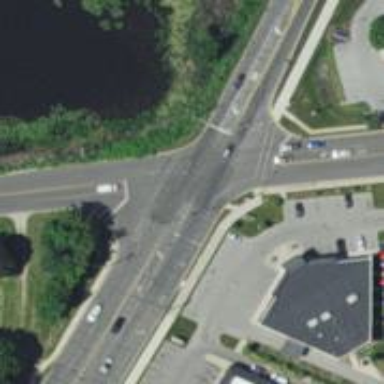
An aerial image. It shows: Crossing on the road.